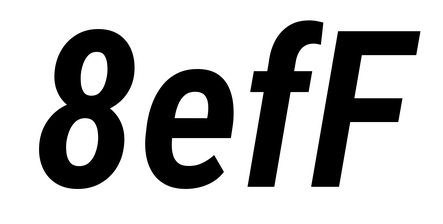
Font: Roboto-Italic_Condensed_SemiBold_Italic